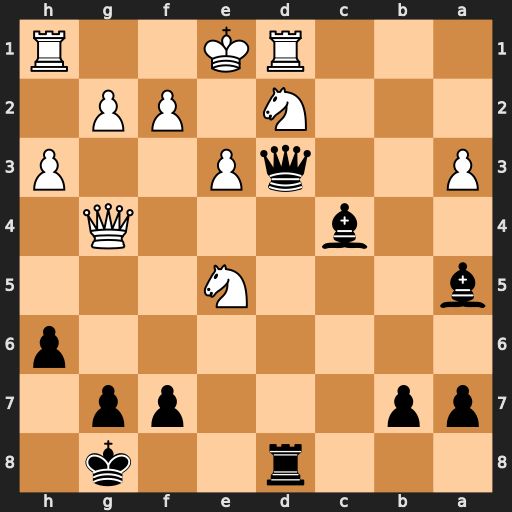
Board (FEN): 3r2k1/pp3pp1/7p/b3N3/2b3Q1/P2qP2P/3N1PP1/3RK2R
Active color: b
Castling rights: K
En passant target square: -
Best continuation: Bxd2+ Rxd2 Qxd2#